This is a demodulated (Hilbert-envelope) spectrum computed from a bearing vibration snapshot; the dashed markers indicate where each bearing fault type would appear (BPFO, BPFI, BSF, FTF). Diagnose the bearing from this image, choosing from: normal, inner_race, outer_race, ball.
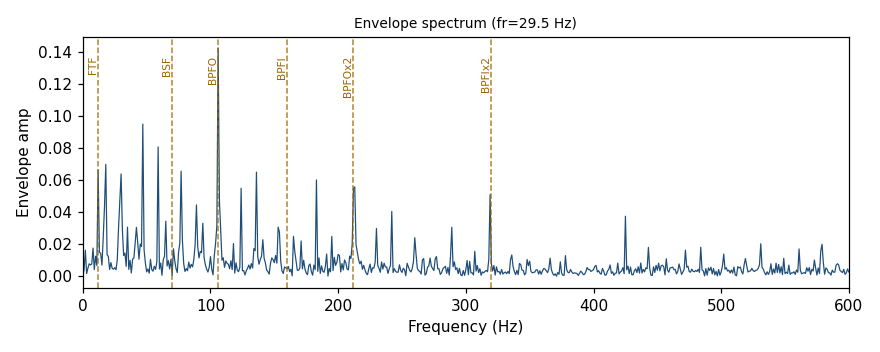
Answer: outer_race